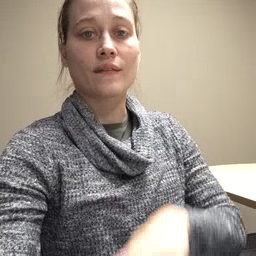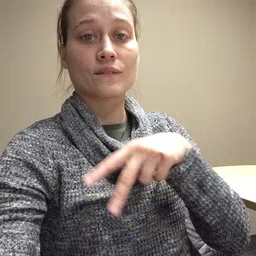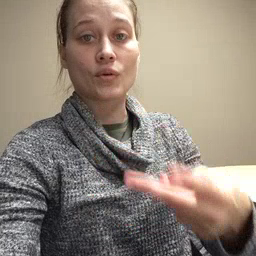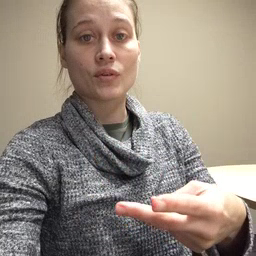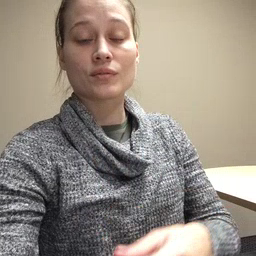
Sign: fall